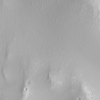
Atmospheric dust classification: not_dusty